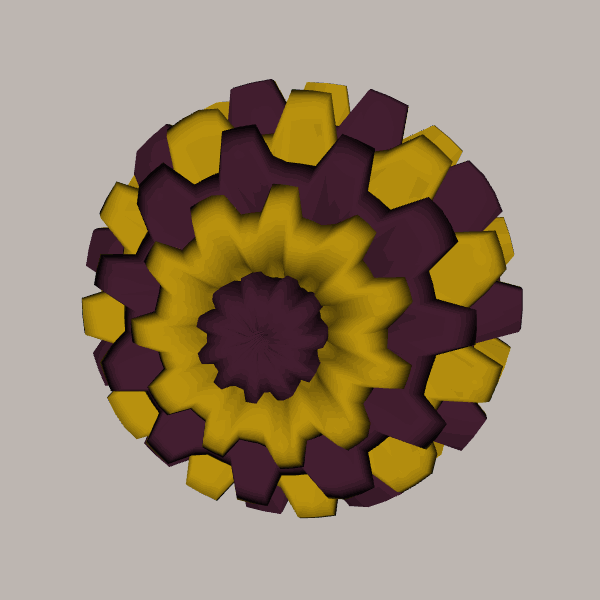
Background: light